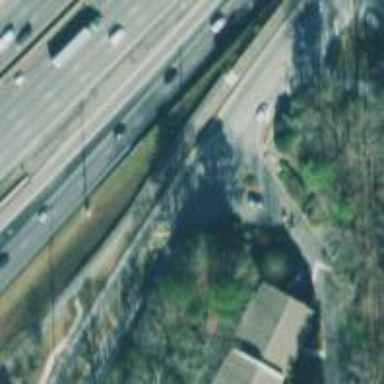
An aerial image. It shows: Emergency access point on the road.